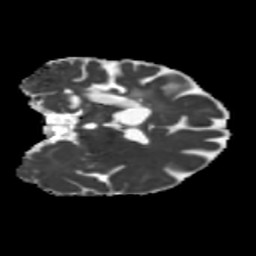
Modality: MD
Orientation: coronal
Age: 57
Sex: female
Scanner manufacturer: siemens
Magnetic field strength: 3 T
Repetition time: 5.25 s
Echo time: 0.08 s